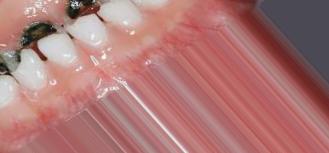
Condition: Caries